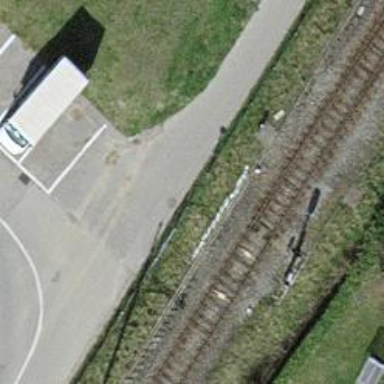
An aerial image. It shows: Railway switch.